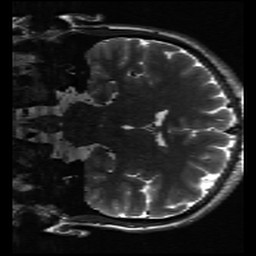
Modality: inplaneT2
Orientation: coronal